Current action and preconditions to check: trajectory_clear

Your task: For each precondition in the list above, predict whether it will hold at this action.

Consider the current scene as observed from the mobile robot's camera, and analyze the predicted future states of all dynamic agents (e.g., people, animals, vehicles, or any moving entities) within the NEXT SECOND.

IMPORTANT: Only answer "very likely" if you are absolutely certain—based on strong, clear evidence—that a dynamic agent will violate the precondition in the predicted future state. Do NOT answer "very likely" for unlikely, ambiguous, or low-probability risks.

Ask yourself for each precondition: Is there a high probability, with clear and convincing evidence, that the predicted future states of any dynamic agent will interfere with the predicted future state of the currently executing action within the NEXT SECOND, causing that precondition to fail?

Assess the risk level based on these predictions. Use "likely" or "very likely" if motions create a clear risk of interference.

Use "neutral" or "improbable" if agents are nearby but their predicted paths are clearly diverging or non-conflicting.

Failure Risk Categories: "very improbable", "improbable", "neutral", "likely", "very likely"

Answer Format: Output ONLY the probability_of_failure value from these categories: "very improbable", "improbable", "neutral", "likely", "very likely"

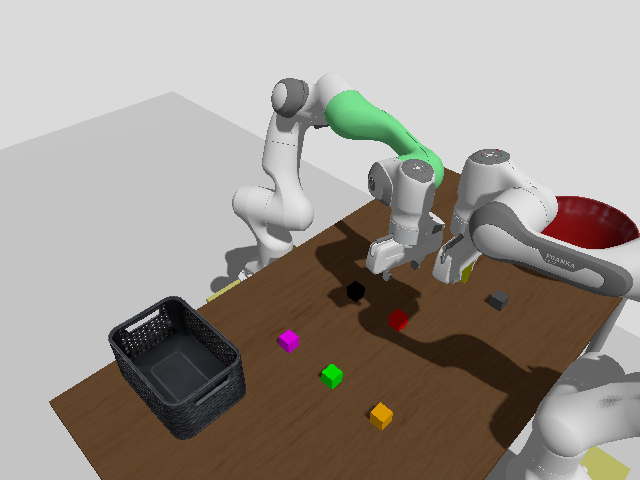

Answer: likely